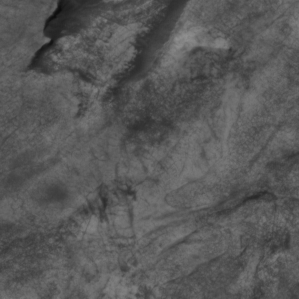
Label: non_frost